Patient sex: F
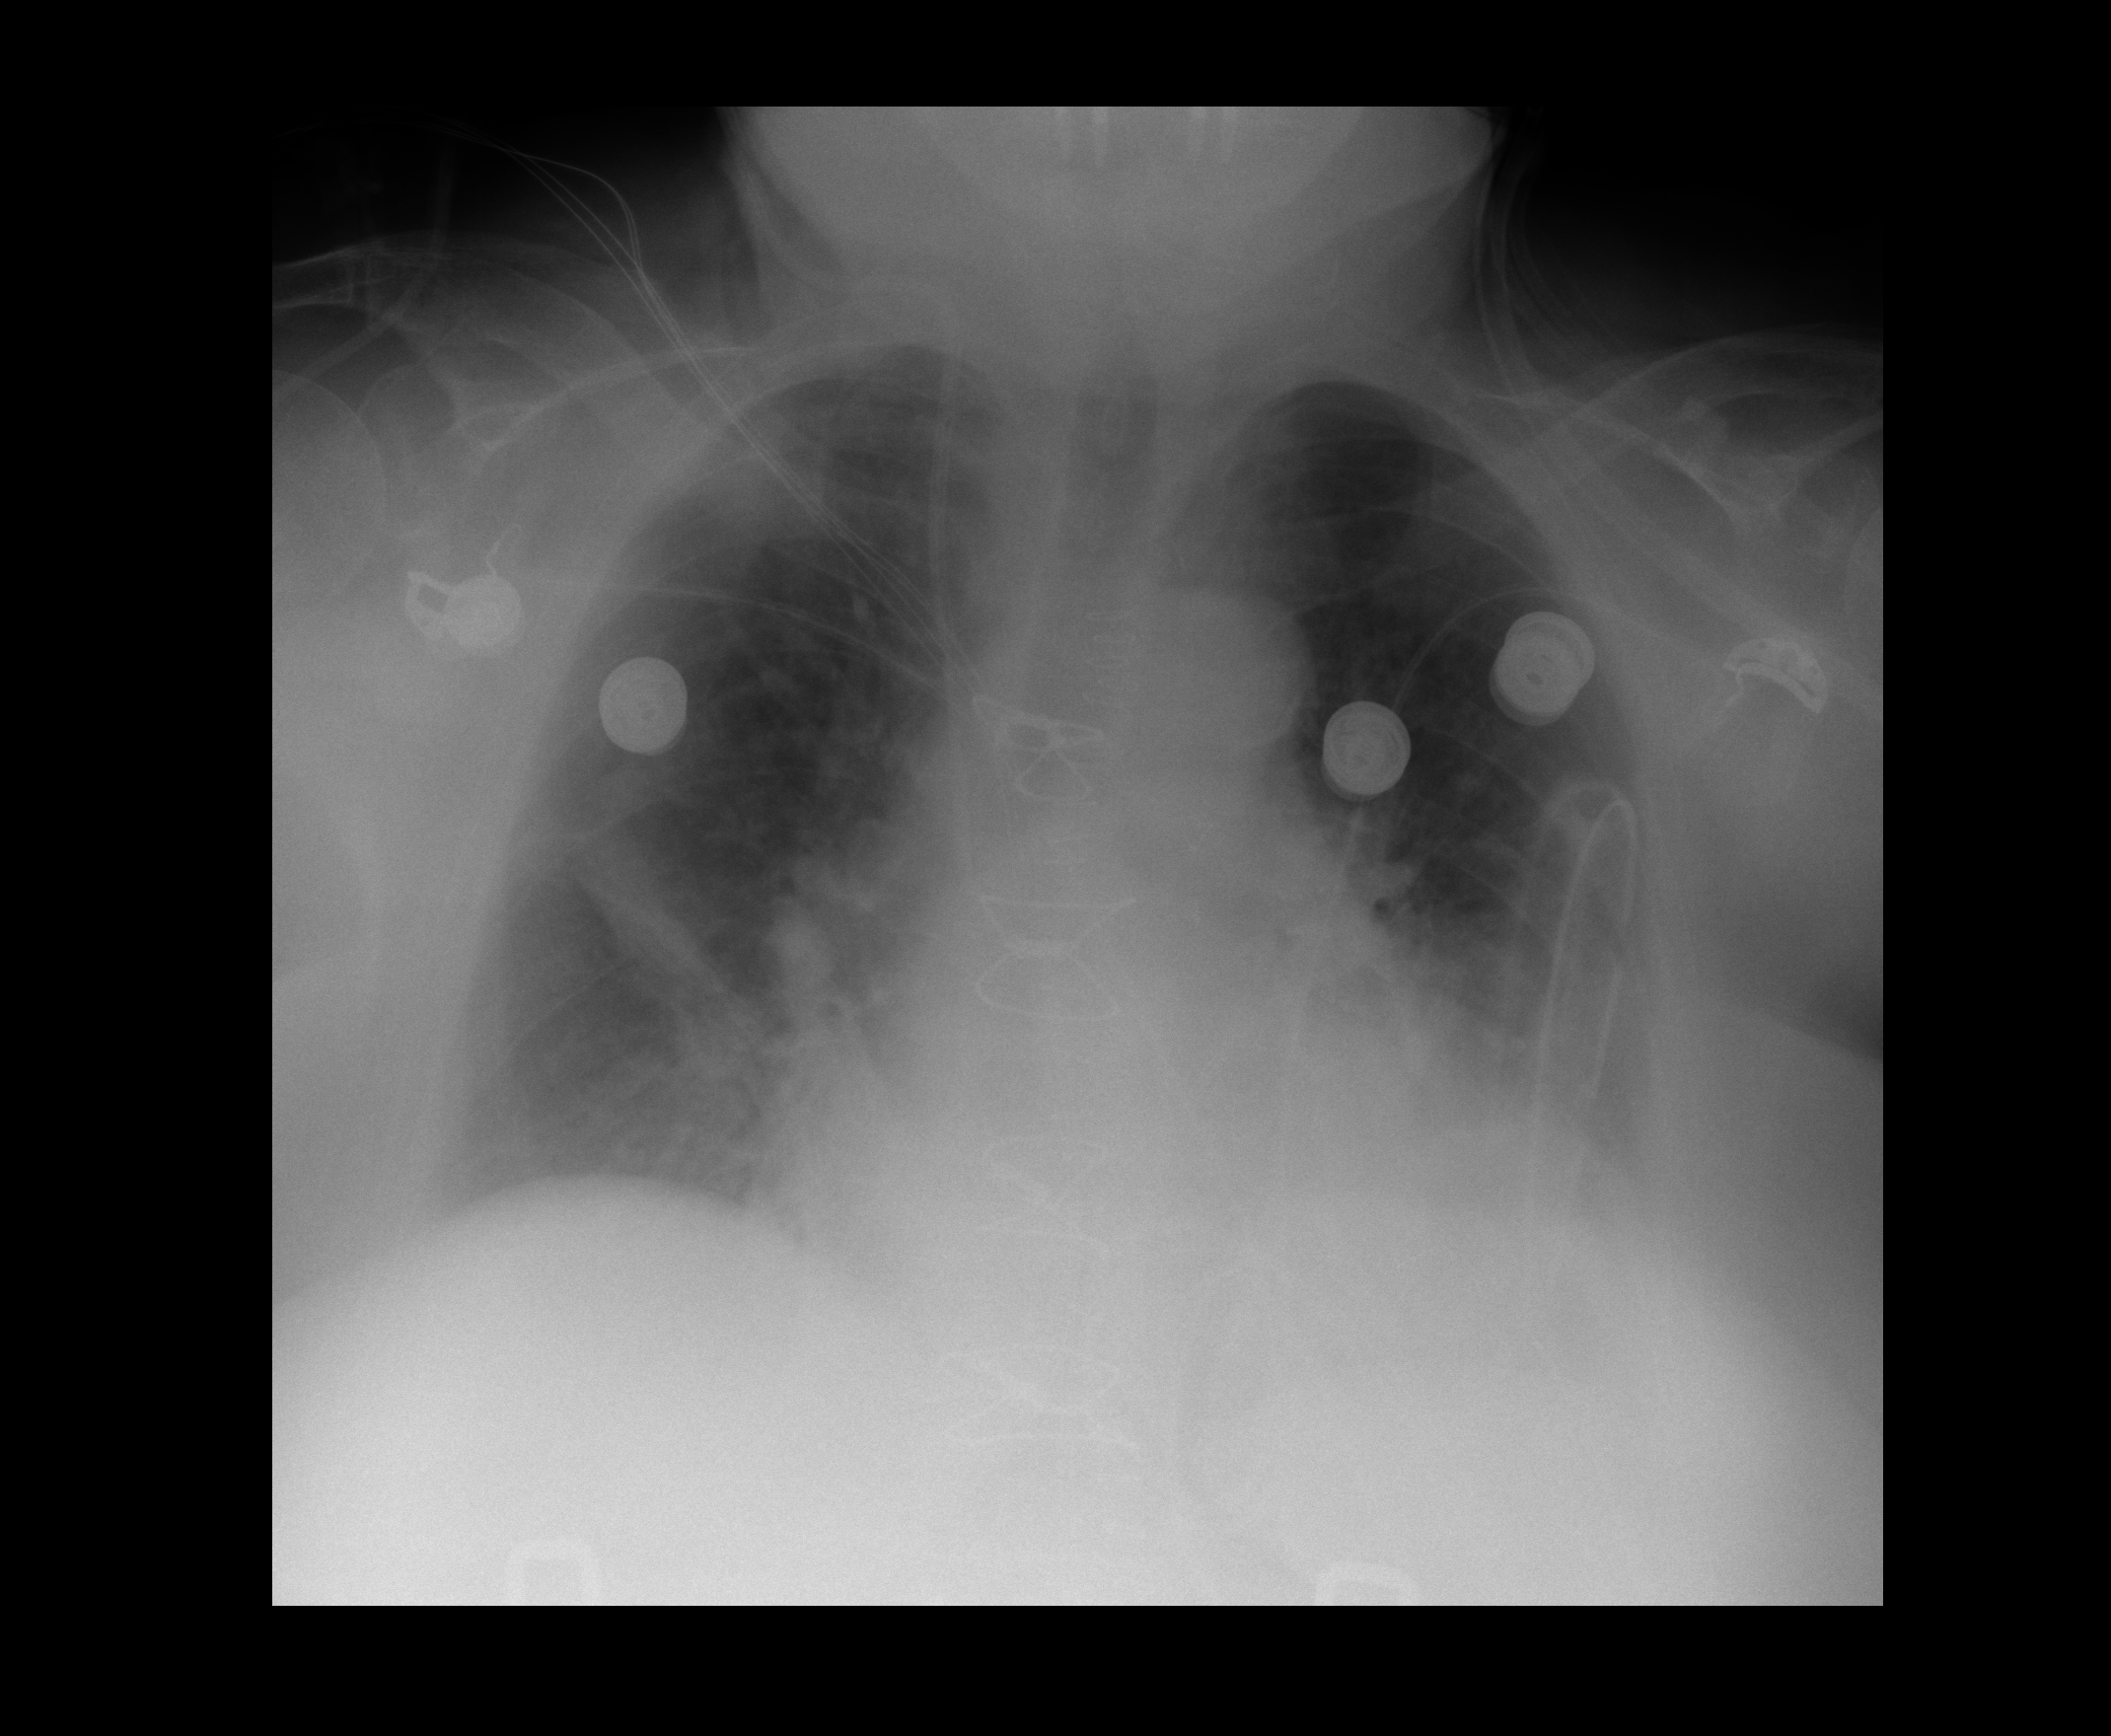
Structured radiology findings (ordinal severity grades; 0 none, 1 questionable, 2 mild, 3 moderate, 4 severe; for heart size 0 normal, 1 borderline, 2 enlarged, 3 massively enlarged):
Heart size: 2
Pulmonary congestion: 2
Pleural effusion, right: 0
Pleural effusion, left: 2
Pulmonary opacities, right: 0
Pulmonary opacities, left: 0
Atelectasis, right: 2
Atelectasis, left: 2